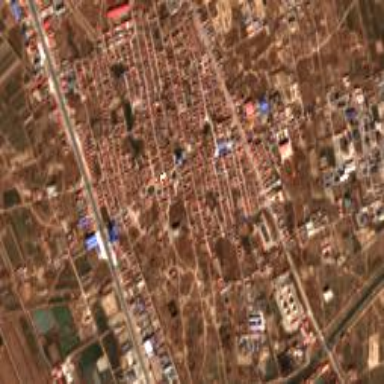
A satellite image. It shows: Ethnic township within town.